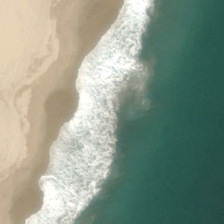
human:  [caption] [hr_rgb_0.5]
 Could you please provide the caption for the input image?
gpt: yellow beach is near green ocean with white waves .

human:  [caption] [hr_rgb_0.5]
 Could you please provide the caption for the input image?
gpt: yellow beach is near green ocean with white waves .

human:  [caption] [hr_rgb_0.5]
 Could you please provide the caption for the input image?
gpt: yellow beach is near green ocean with white waves .

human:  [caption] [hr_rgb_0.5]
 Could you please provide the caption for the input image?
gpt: yellow beach is near green ocean with white waves .

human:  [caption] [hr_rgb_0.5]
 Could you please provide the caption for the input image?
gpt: yellow beach is near green ocean with white waves .